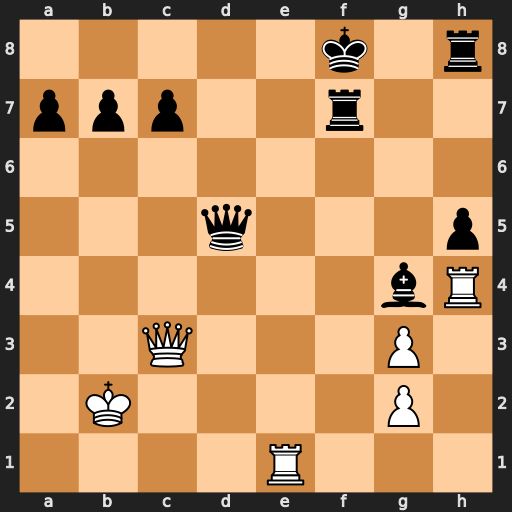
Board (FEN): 5k1r/ppp2r2/8/3q3p/6bR/2Q3P1/1K4P1/4R3
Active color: w
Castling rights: -
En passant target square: -
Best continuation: Qxh8#